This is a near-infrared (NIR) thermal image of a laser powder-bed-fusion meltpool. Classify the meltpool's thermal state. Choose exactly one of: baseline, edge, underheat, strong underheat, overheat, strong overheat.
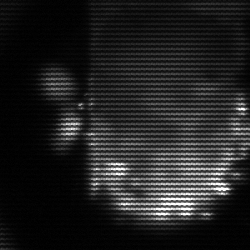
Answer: baseline